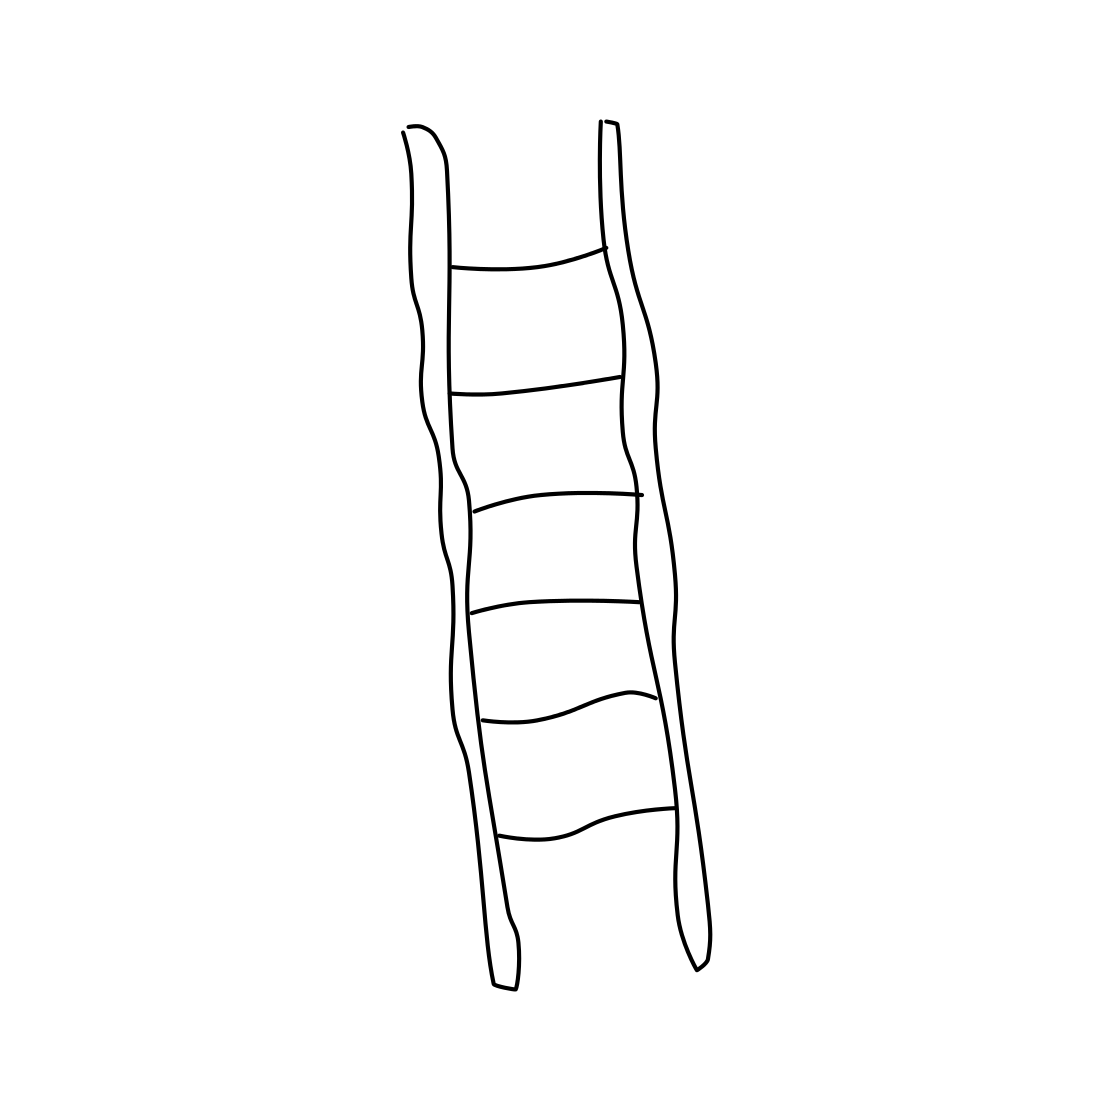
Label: ladder